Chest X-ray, AP view. Patient: 21 years old, sex M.
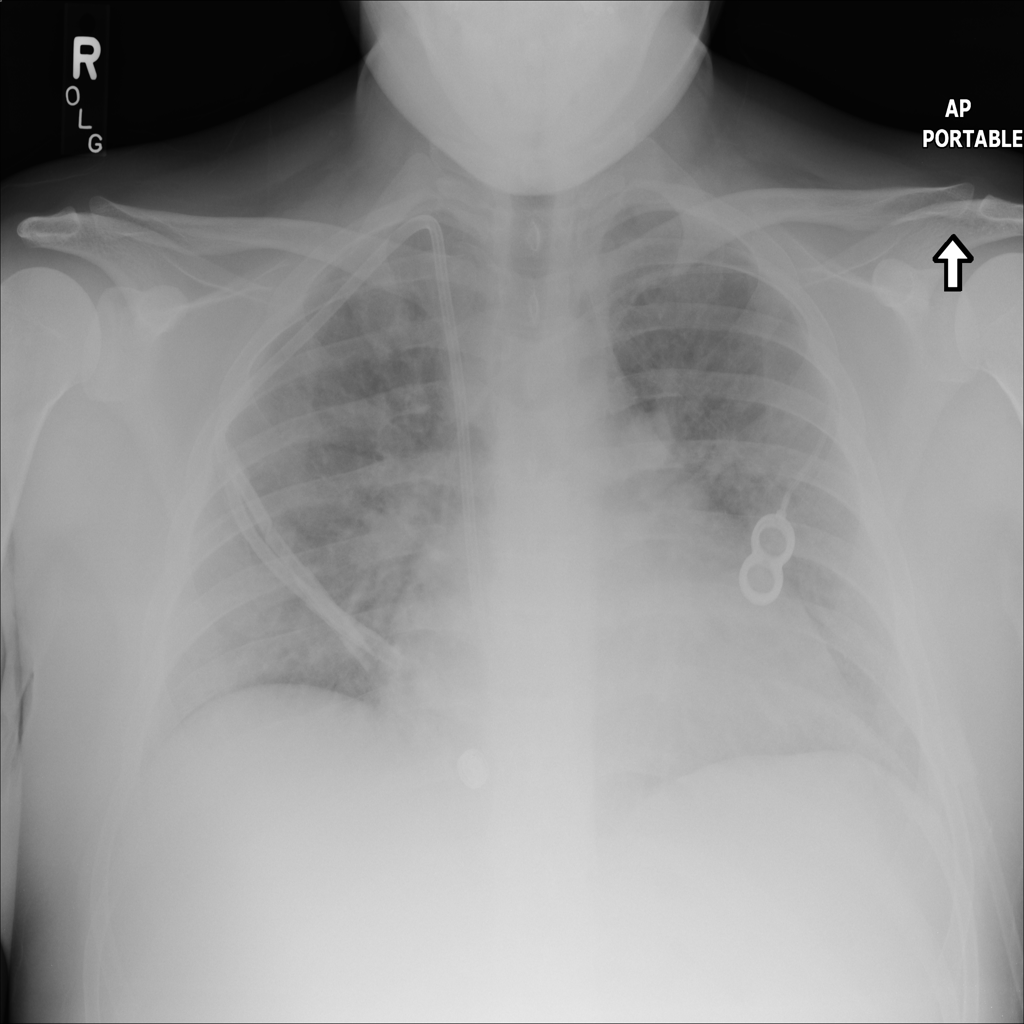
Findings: Edema